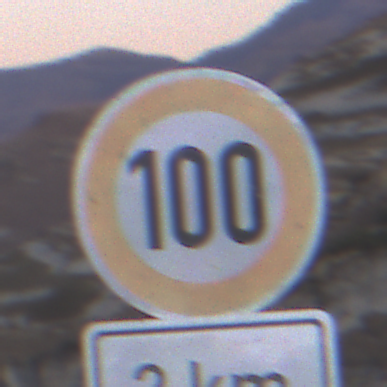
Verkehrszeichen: Geschwindigkeit100
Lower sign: Entfernungsangaben2
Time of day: Dusk
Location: Outdoor (Nature)
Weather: Clear
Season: NotSpecified
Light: Natural